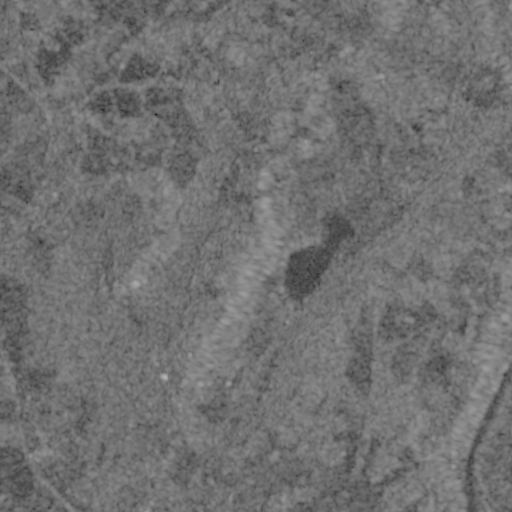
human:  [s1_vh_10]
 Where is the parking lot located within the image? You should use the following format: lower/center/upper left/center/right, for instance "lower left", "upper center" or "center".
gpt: The parking lot is located in the center of the image.
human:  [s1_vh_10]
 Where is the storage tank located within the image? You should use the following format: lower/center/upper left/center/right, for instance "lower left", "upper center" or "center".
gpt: The storage tank is located in the lower center of the image.
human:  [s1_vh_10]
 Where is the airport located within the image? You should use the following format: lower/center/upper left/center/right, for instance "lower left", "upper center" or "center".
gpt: There is no airport in the image.

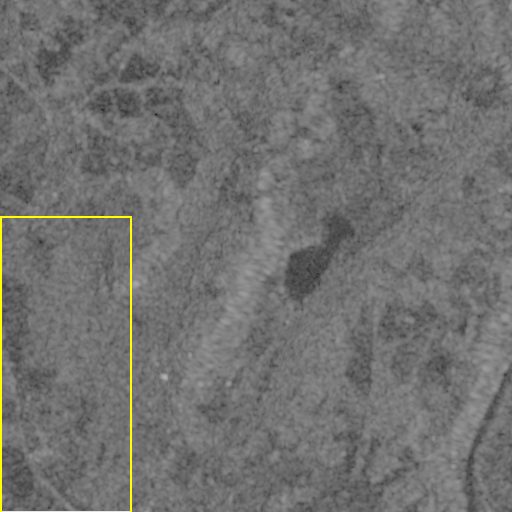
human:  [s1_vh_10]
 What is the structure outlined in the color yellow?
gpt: The structure outlined in yellow is a crop field.
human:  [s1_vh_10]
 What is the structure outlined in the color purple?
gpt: There is no purple outline.